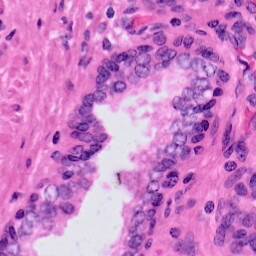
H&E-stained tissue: Prostate